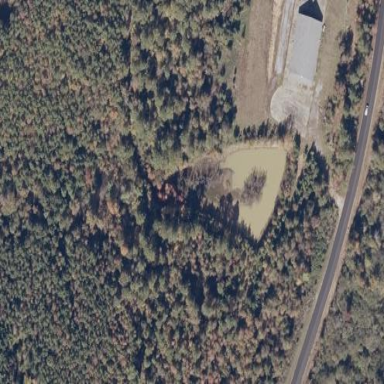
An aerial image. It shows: Pond surrounded by natural water.